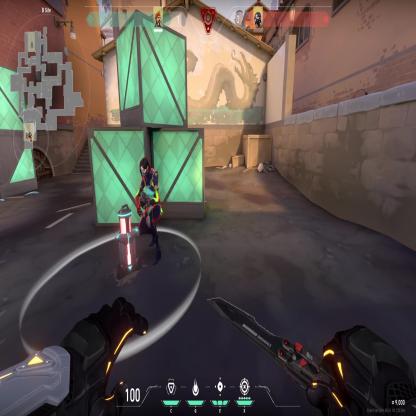
Label: planted spike ; enemy